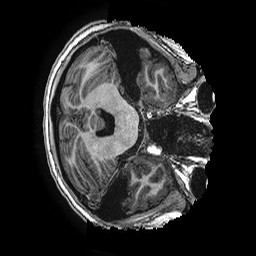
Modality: T1w
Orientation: axial
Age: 14
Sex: female
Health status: ill
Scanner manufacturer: ge
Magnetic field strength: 3 T
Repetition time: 0.00766 s
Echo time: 0.003476 s